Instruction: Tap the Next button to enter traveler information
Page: cart
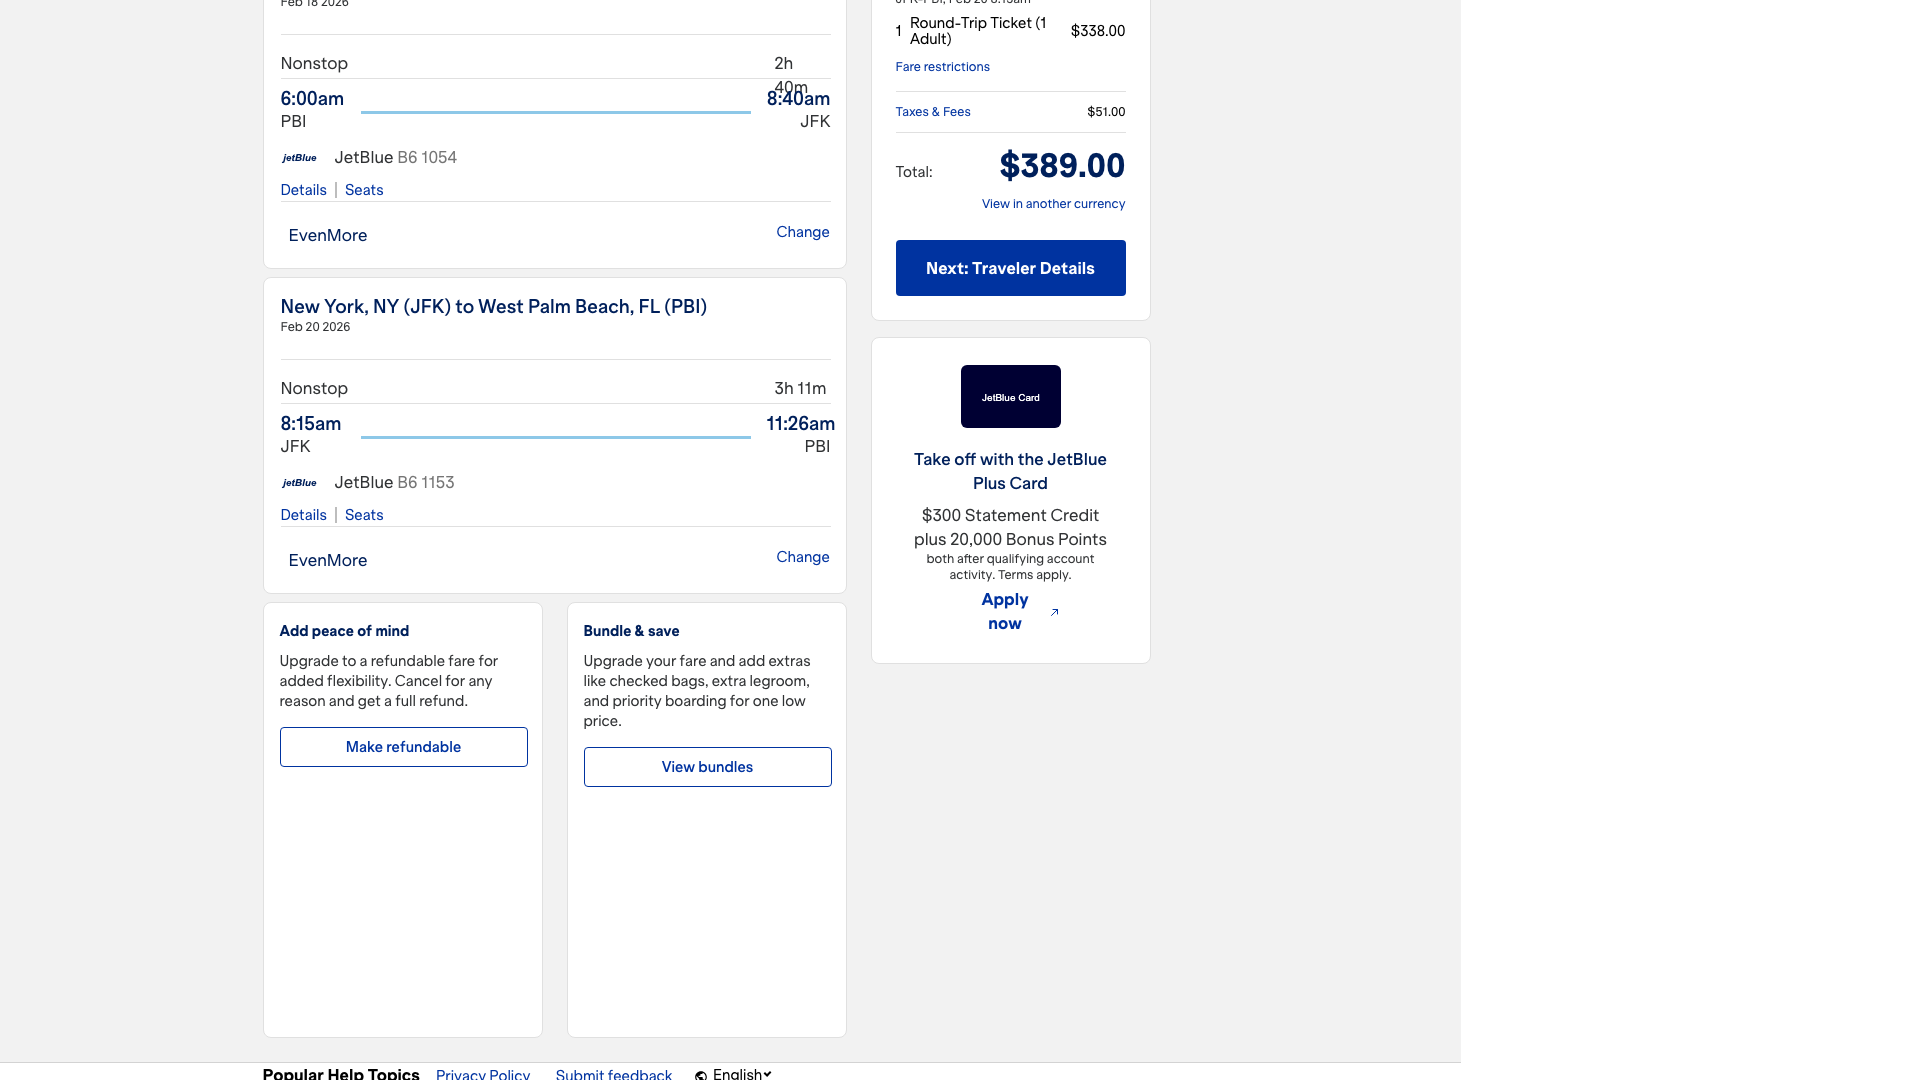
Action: click